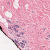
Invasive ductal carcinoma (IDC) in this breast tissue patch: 0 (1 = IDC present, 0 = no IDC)